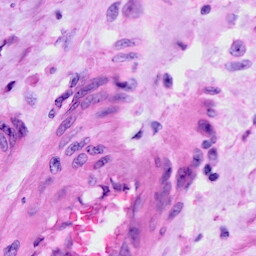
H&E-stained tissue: Cervix